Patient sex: M
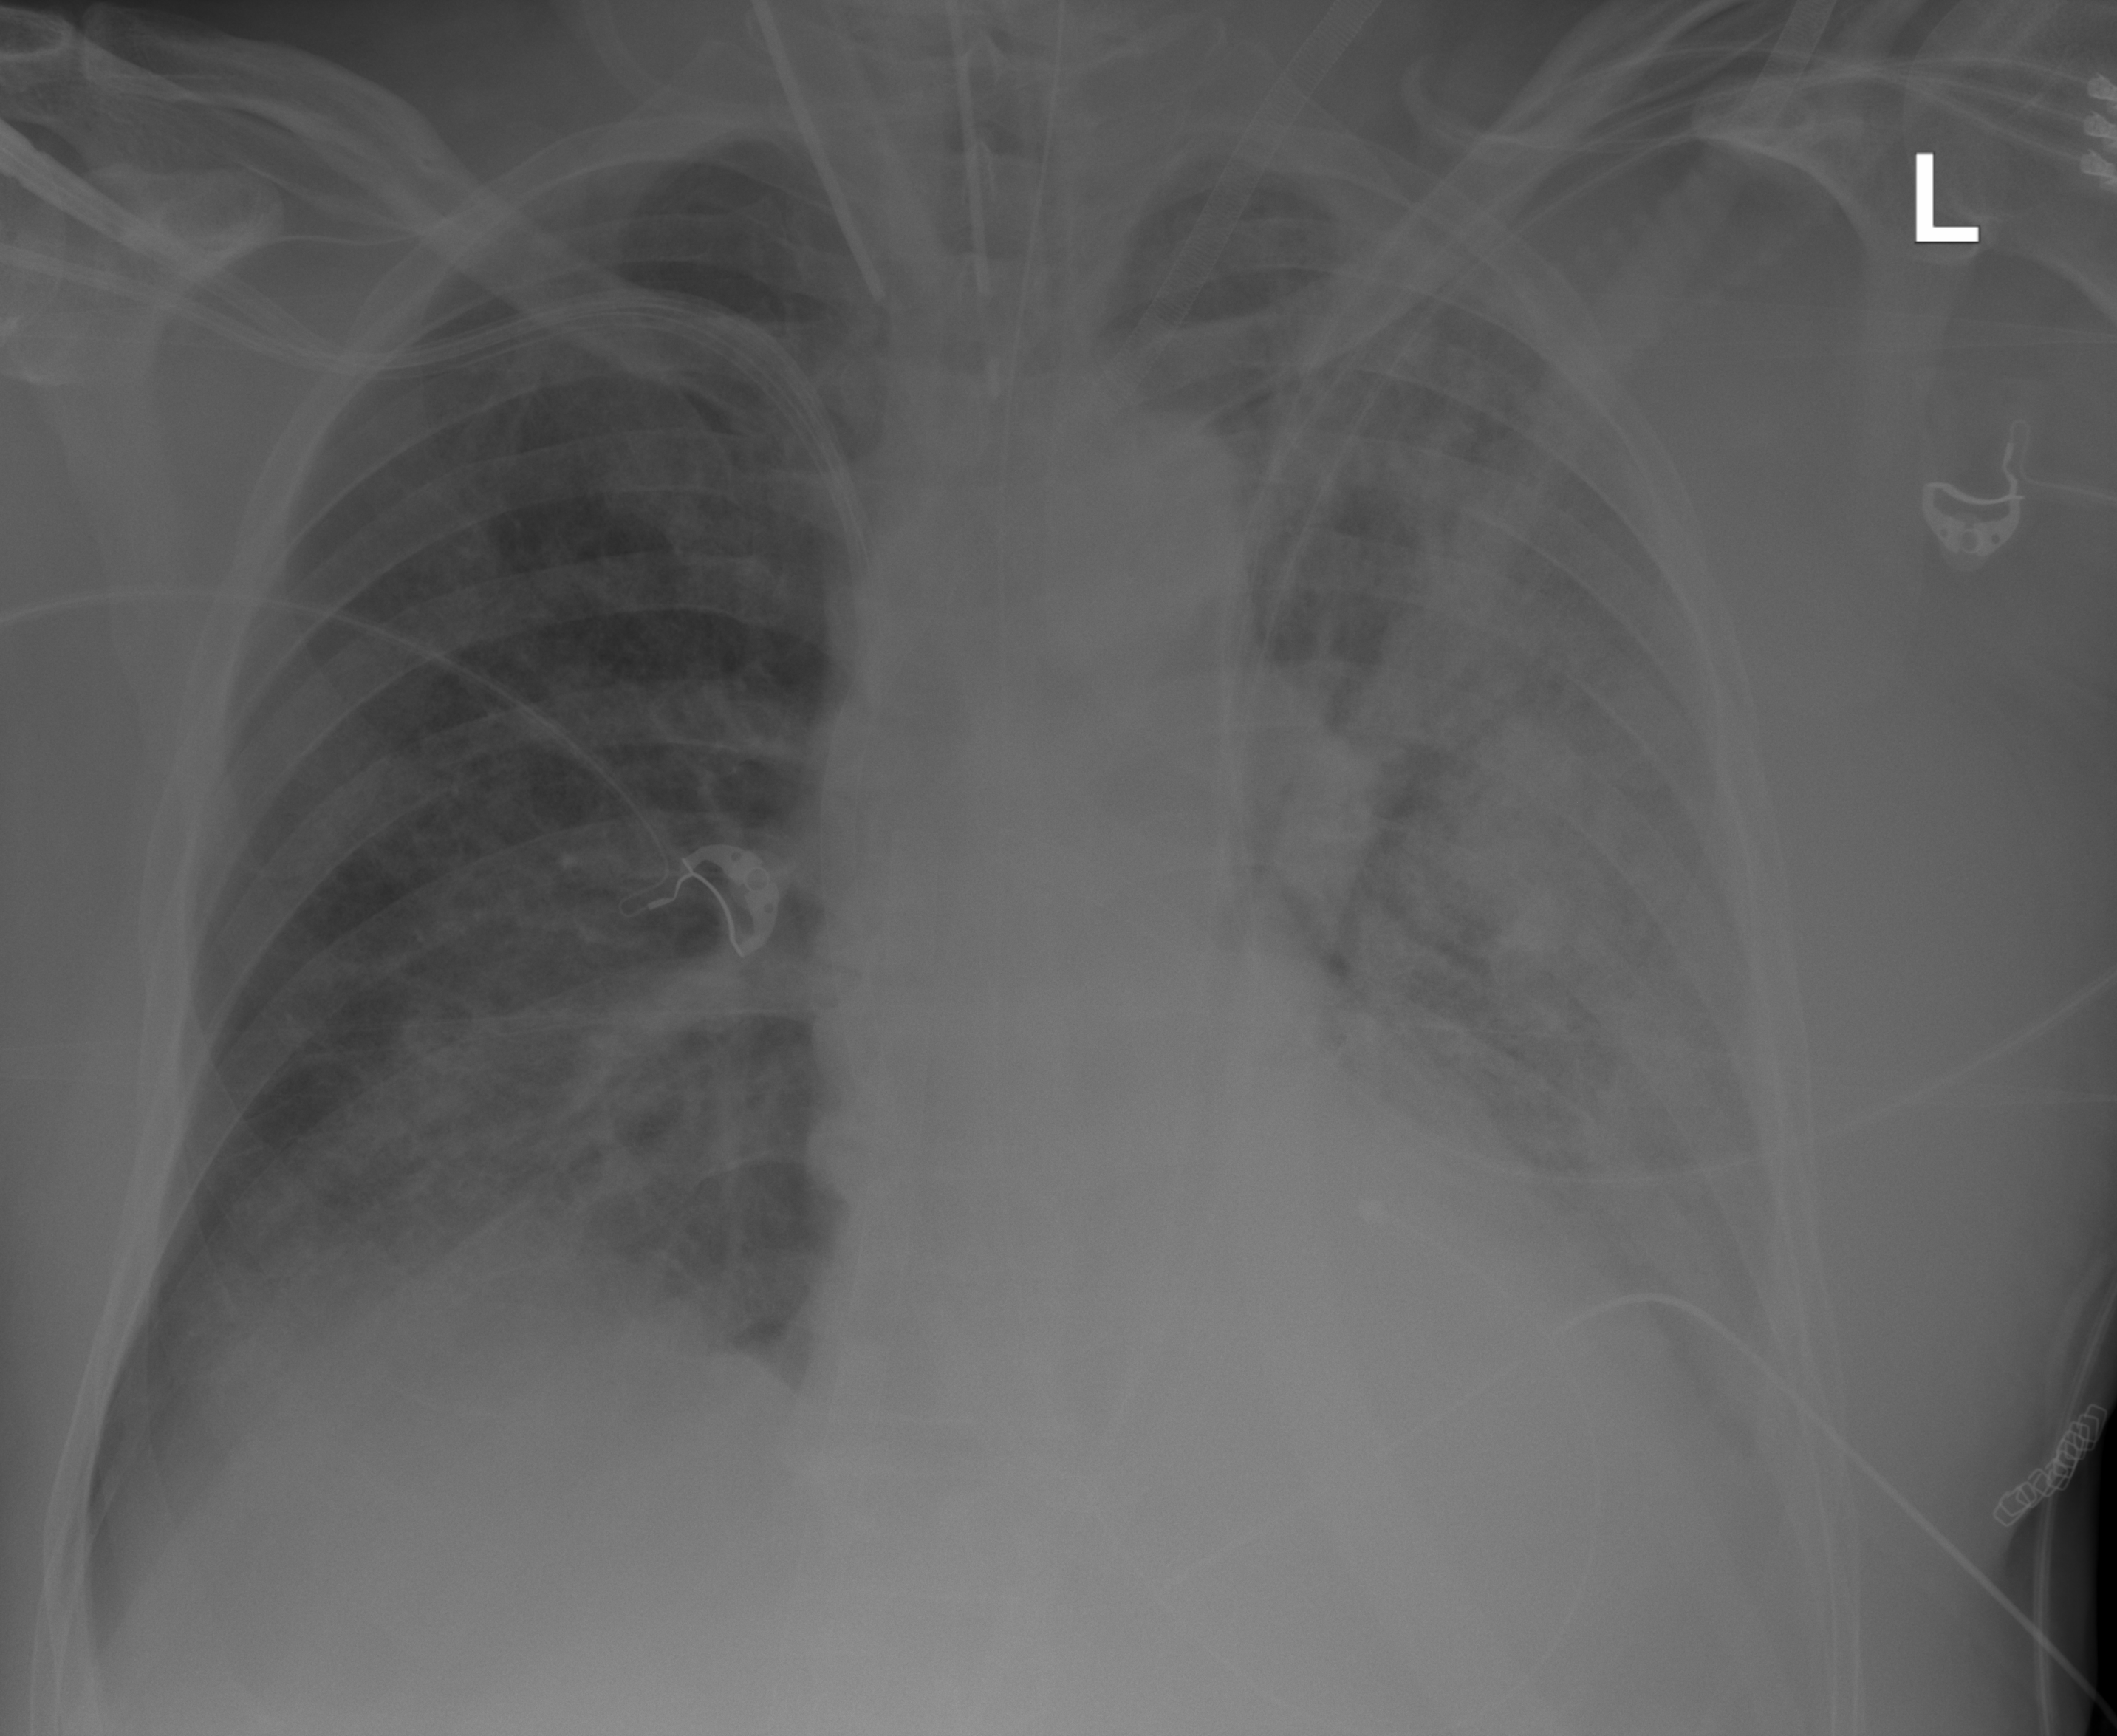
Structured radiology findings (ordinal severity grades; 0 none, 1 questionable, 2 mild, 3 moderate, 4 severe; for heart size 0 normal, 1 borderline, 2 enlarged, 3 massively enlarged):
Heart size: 0
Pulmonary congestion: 2
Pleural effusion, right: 0
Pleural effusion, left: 2
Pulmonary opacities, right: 2
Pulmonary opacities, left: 4
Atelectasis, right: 0
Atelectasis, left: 2